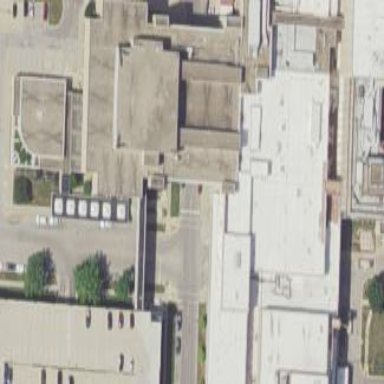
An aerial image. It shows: Clinic building offering healthcare services.